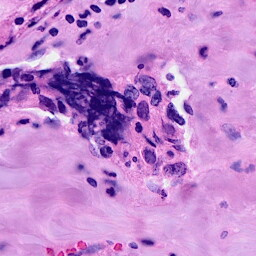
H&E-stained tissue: Breast